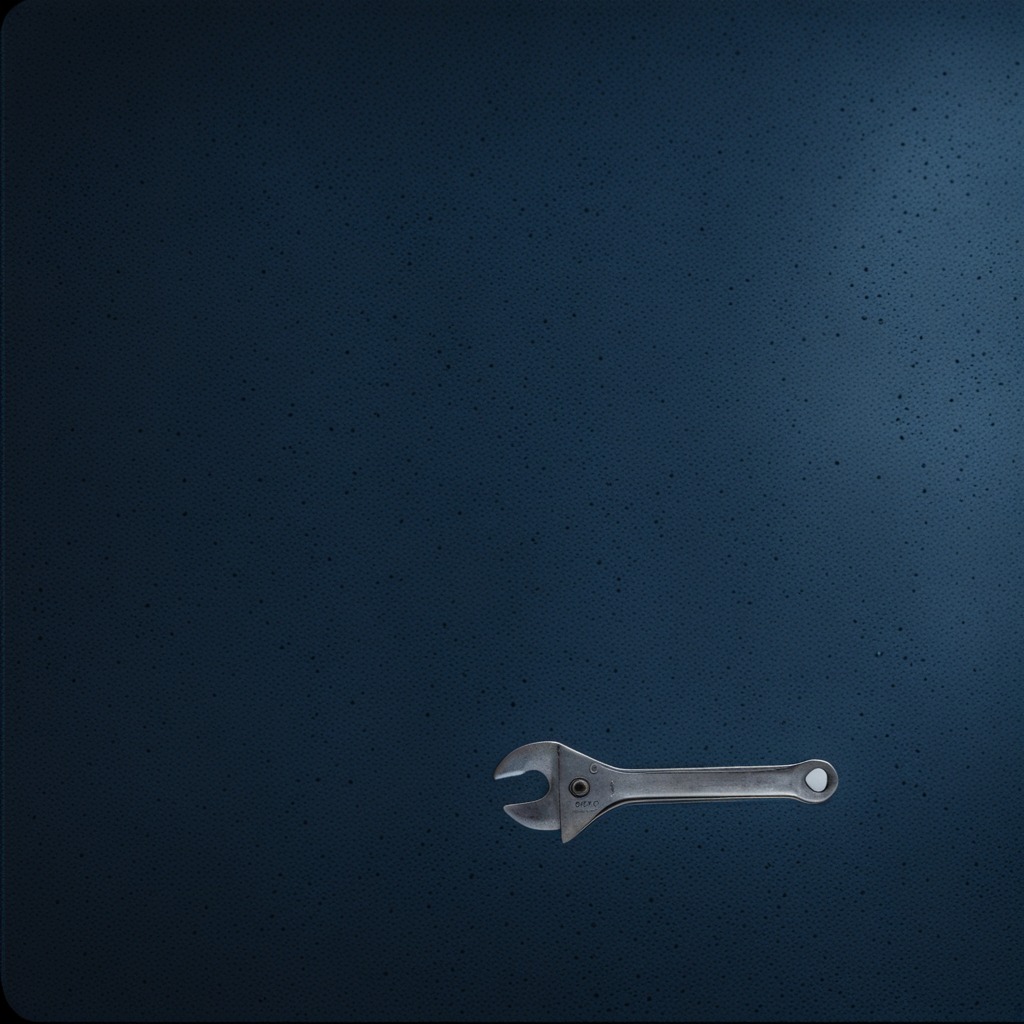
A wrench lies on a clean granite tabletop inside a workshop at night dim ambient light soft shadows worn but beneath the mat.